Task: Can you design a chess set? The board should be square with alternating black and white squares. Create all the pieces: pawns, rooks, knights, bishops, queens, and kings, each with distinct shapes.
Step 4842:
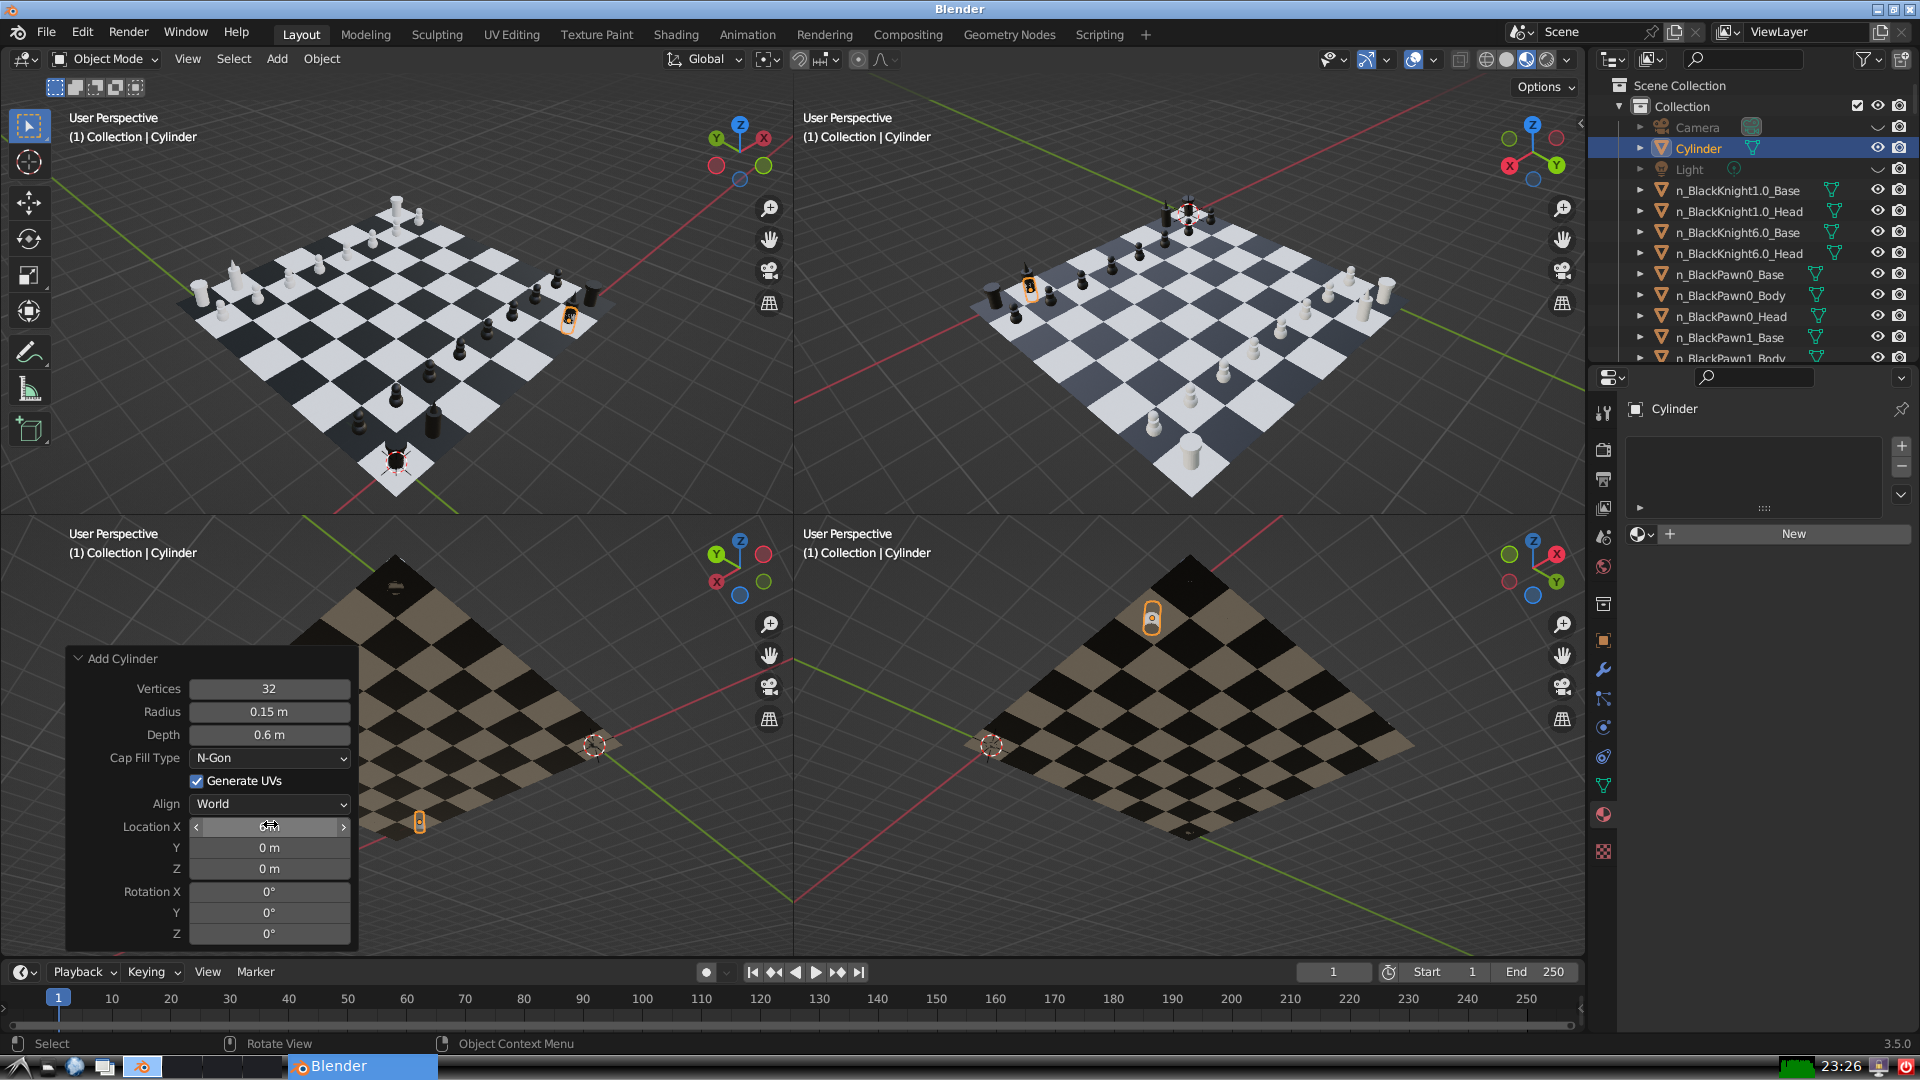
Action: {"mouse_move": [270, 844]}